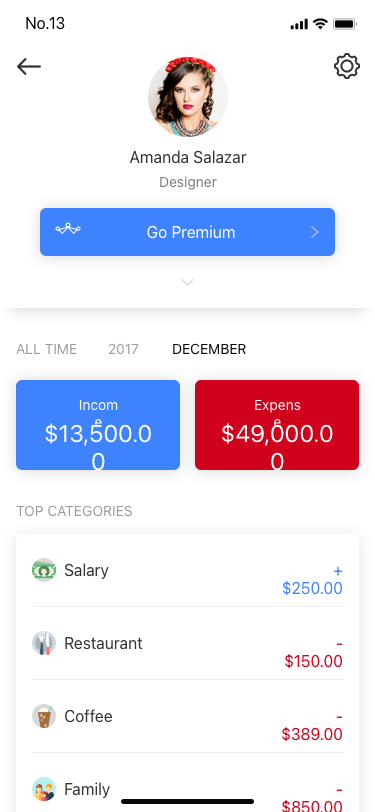
Text in this UI design:
+ $250.00
Salary
- $150.00
Restaurant
- $389.00
Coffee
- $850.00
Family
Top Categories
Amanda Salazar
Designer
Go Premium
Income
$13,500.00
All Time
2017
December
Expense
$49,000.00